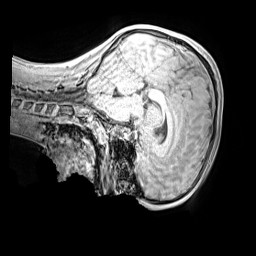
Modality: MP2RAGE
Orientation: sagittal
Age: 9
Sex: male
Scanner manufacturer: siemens
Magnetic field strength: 3 T
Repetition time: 4 s
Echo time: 0.00299 s